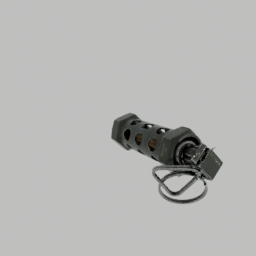
Label: tools